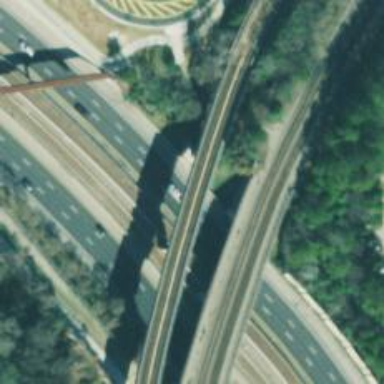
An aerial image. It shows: Bridge for electrified rail.